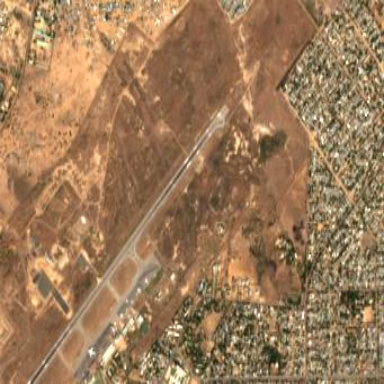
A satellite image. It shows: Military airfield within larger international aerodrome.